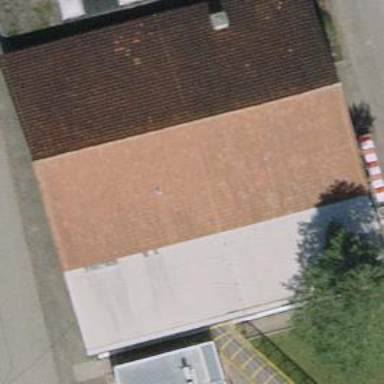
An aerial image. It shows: Building with tiled roof.